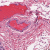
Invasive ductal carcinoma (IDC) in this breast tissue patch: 0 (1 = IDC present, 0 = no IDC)